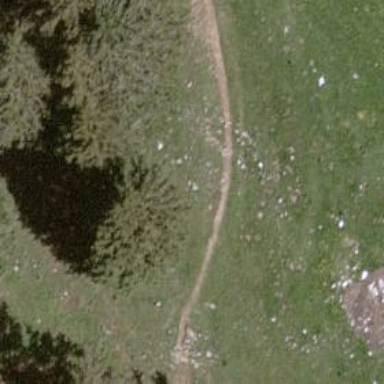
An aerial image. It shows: Ground path.